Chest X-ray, AP view. Patient: 90 years old, sex F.
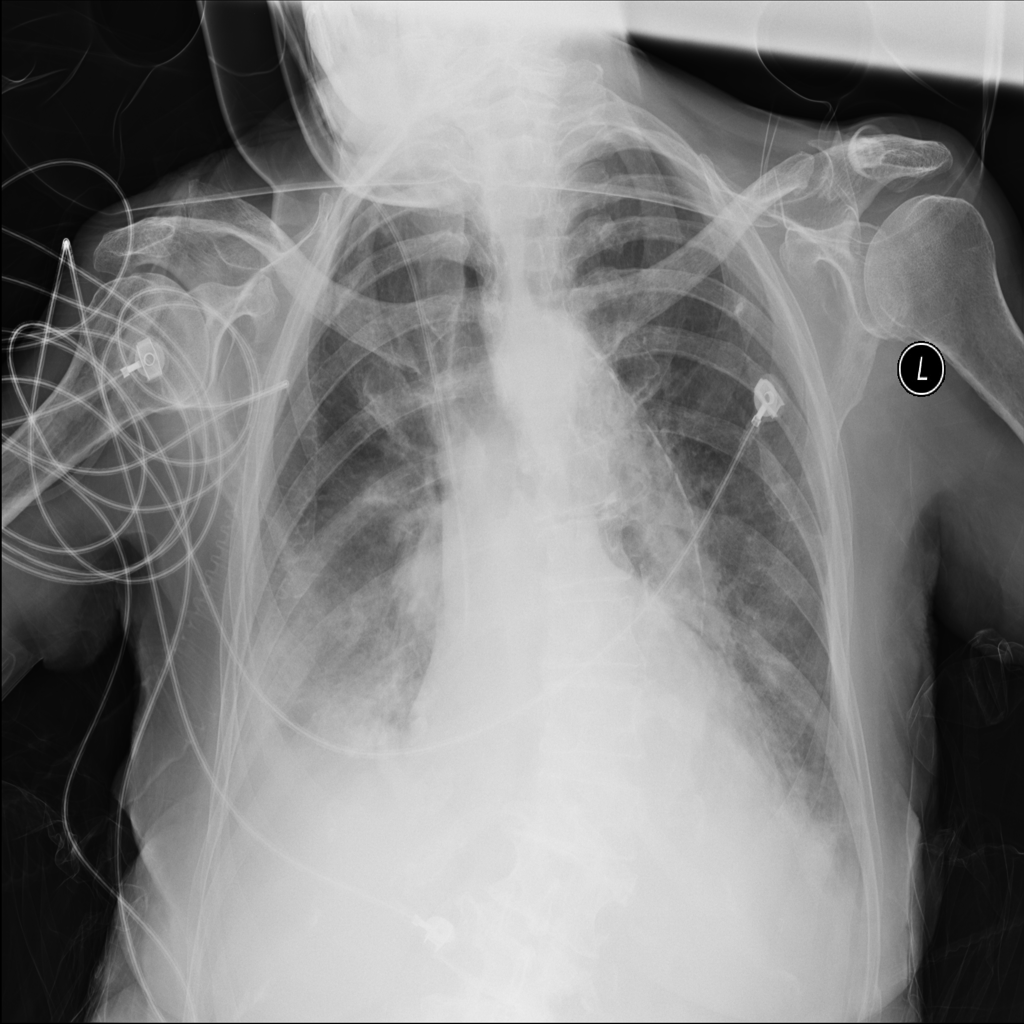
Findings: Effusion